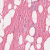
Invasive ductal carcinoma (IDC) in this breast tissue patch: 1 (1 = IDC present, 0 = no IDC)